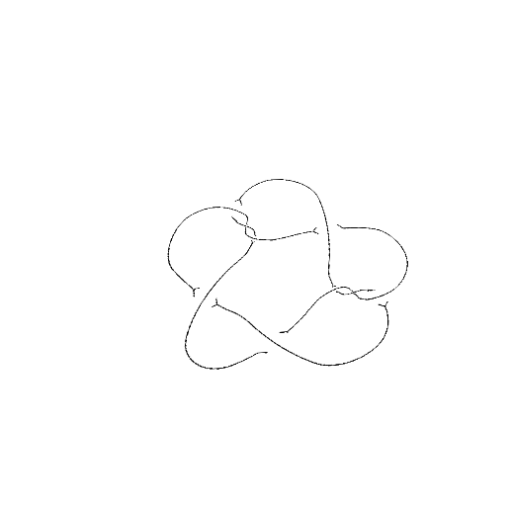
Crossing number: 9